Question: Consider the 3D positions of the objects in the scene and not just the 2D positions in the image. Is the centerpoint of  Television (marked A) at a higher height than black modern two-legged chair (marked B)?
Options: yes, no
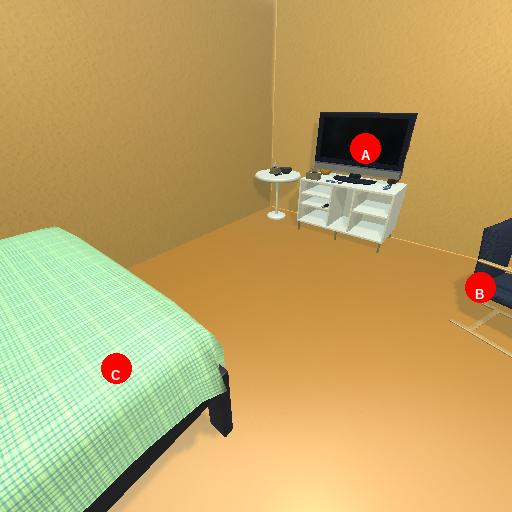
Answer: yes